Question: Can you add a stored procedure into an Entity Framework model ('Model.edmx')?
I just did it in Visual Studio 2010, like this (except my stored procedure is now off the Add tab and is in the Refresh tab)

My stored procedure is a simple 'SELECT' statement, taking 1 parameter.
VS2010 seems to have added it into the Model, but I wonder where it is and how I can use it?
I can't see it anywhere in the diagram nor in 'Model.designer.cs'
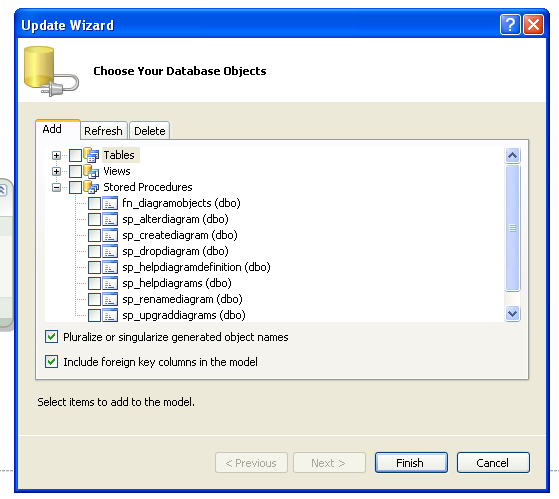
Answer: You part the way there. It's a bit of a hidden process and multi-stepped. You have to include the Stored Procedures in your model by selecting them in the menu you have shown above.
Once you have done that you want to view the 'Model Browser'

Then in the Model Browser, find the Model Store (This will have folders like 'Tables / Views'). Right click on your Stored Procedure and select 'Add Function Import'.

Once you have done this, you can map the Entities you will get back from your SP.

You will then be able to access your entities via your Context in code, in a strongly typed way. Hope that helps.